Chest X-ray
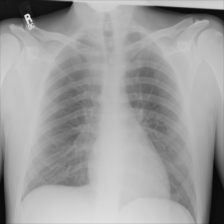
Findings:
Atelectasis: negative
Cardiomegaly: negative
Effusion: negative
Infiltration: negative
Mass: negative
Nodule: negative
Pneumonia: negative
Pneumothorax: negative
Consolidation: negative
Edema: negative
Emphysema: negative
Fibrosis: negative
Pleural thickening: negative
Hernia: negative